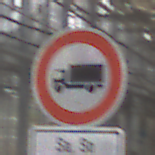
Verkehrszeichen: VerbotFuerKraftfahrzeugeUeberDreiKommaFuenfTonnen
Zusatzzeichen unten: ZeitangabenMitBeschraenkungAufWochentage9
Umgebung: Roofed, Special
Tageszeit: Midday
Wetter: Overcast
Licht: Natural
Jahreszeit: NotSpecified
Kontrast: LowContrast